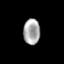
Tissue: skin
Cell type: Epithelial cells
Senescence score: 0.2613
Nuclear area (px): 416
Mean DAPI intensity: 169.075